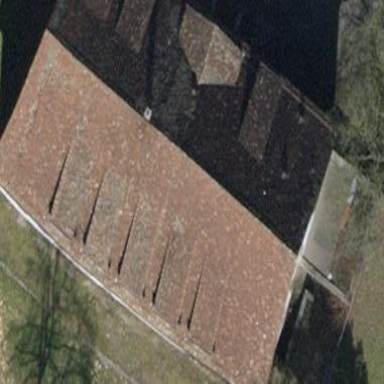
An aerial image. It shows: Dormitory building.